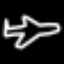
Label: airplane